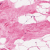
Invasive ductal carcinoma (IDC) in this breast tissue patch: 0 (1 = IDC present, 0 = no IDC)